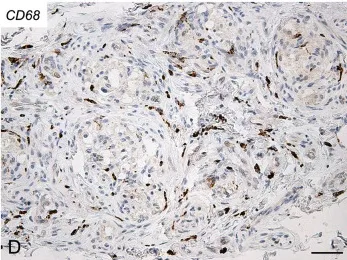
Arrows: positive cells), Spike ; 50 microm Inserts: high magnification of positive type I cells. Scale Bar: 15 microm.
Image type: pathology (immunostaining)